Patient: sex F, age 89
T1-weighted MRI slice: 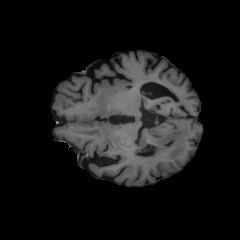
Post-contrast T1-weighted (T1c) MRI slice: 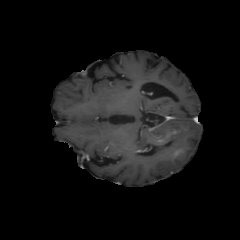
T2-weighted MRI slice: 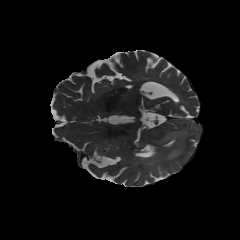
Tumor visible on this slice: yes
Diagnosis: Glioblastoma, IDH-wildtype
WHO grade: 4